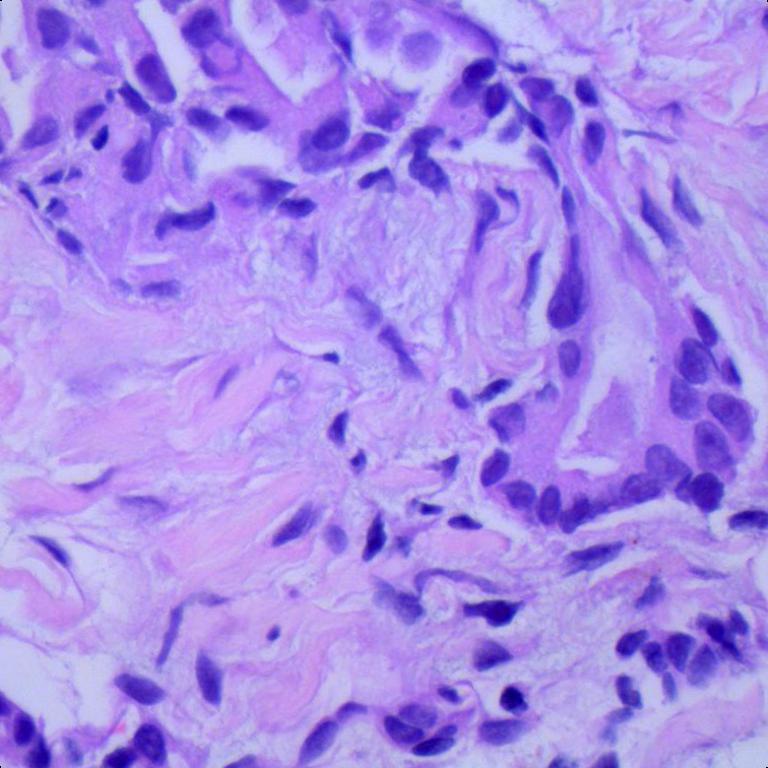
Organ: lung
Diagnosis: adenocarcinomas